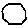
Label: hexagon